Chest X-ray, AP view. Patient: 32 years old, sex M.
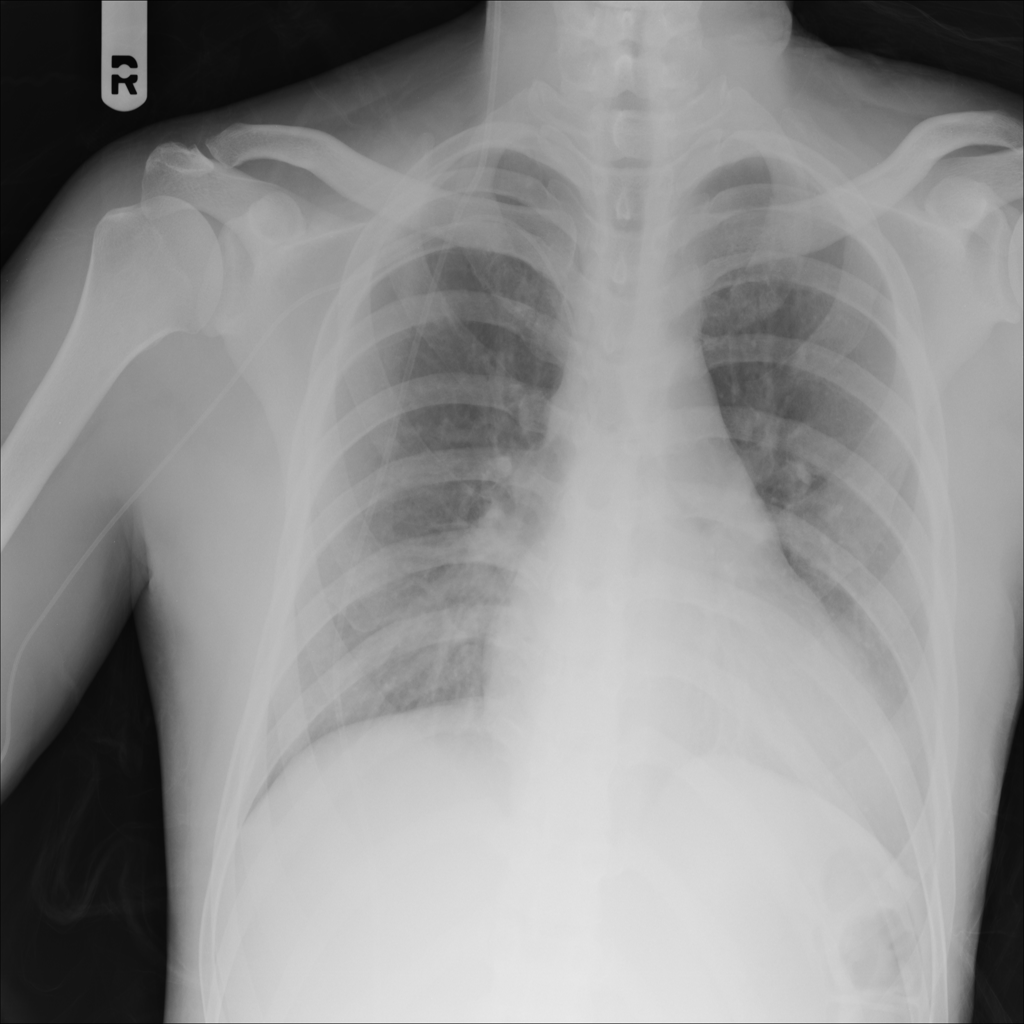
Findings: No Finding